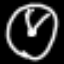
Label: clock